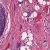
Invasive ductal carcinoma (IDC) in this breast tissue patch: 0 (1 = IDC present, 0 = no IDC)